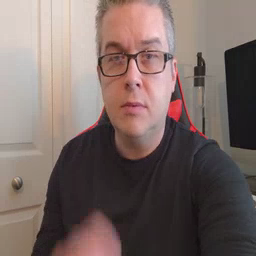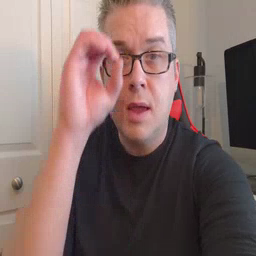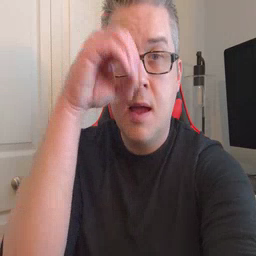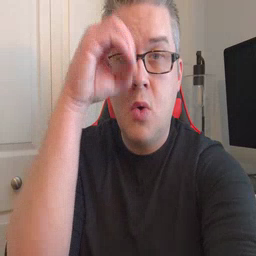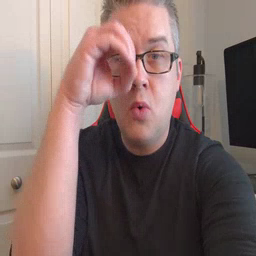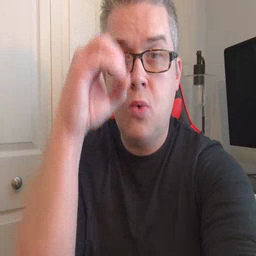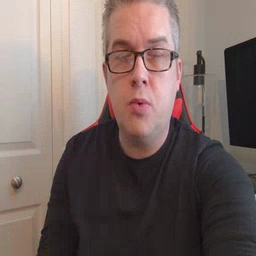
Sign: owl